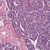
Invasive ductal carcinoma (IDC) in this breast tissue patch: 0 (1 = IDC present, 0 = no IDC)